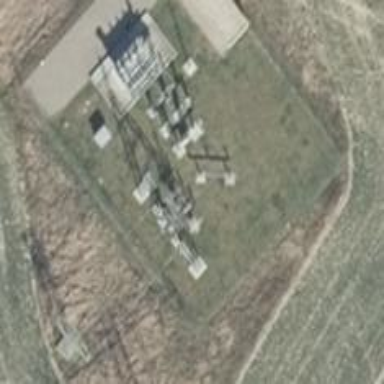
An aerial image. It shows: Outdoor distribution-level power substation enclosed by fence.